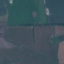
Land use / land cover class: Pasture